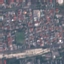
Land use / land cover: Residential